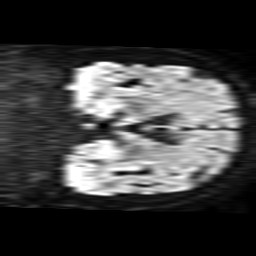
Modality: TRACE
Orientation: coronal
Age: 63
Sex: male
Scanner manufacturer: philips
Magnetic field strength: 1.5 T
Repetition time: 3.899 s
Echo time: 0.09565 s